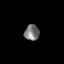
Tissue: skin
Cell type: Fibroblasts
Senescence score: 0.7575
Nuclear area (px): 231
Mean DAPI intensity: 118.225